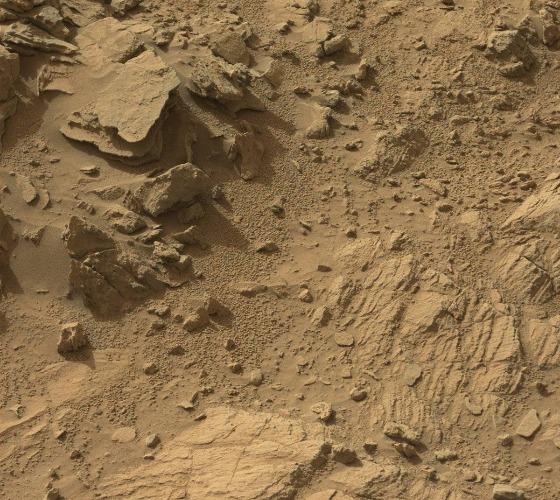
Terrain classes present: Bedrock, Gravel / Sand / Soil, Rock, Shadow